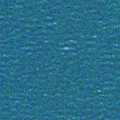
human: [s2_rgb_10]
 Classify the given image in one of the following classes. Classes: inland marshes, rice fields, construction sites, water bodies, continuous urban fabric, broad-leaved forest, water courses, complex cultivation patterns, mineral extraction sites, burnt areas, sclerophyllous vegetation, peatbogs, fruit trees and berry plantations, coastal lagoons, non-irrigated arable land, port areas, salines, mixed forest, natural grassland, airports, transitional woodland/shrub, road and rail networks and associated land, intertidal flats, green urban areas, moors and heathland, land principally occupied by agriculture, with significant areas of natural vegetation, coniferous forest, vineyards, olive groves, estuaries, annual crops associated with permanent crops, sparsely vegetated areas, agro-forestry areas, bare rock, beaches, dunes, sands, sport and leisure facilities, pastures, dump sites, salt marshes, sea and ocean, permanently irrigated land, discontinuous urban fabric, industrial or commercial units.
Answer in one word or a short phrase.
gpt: sea and ocean